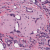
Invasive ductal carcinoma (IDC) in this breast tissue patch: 1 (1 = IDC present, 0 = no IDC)